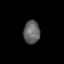
Tissue: lung
Cell type: Epithelial cells
Senescence score: 0.2405
Nuclear area (px): 369
Mean DAPI intensity: 100.138